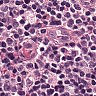
Metastatic tissue present: no